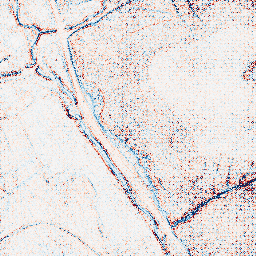
Category: edge_preserving
Decomposition family: bilateral
Decomposition parameters: d: 5
sigma_color: 50
sigma_space: 25
Upsampling method: regularized
Upsampling parameters: scale: 4
lambda_reg: 0.1
Upsampling scale: 4